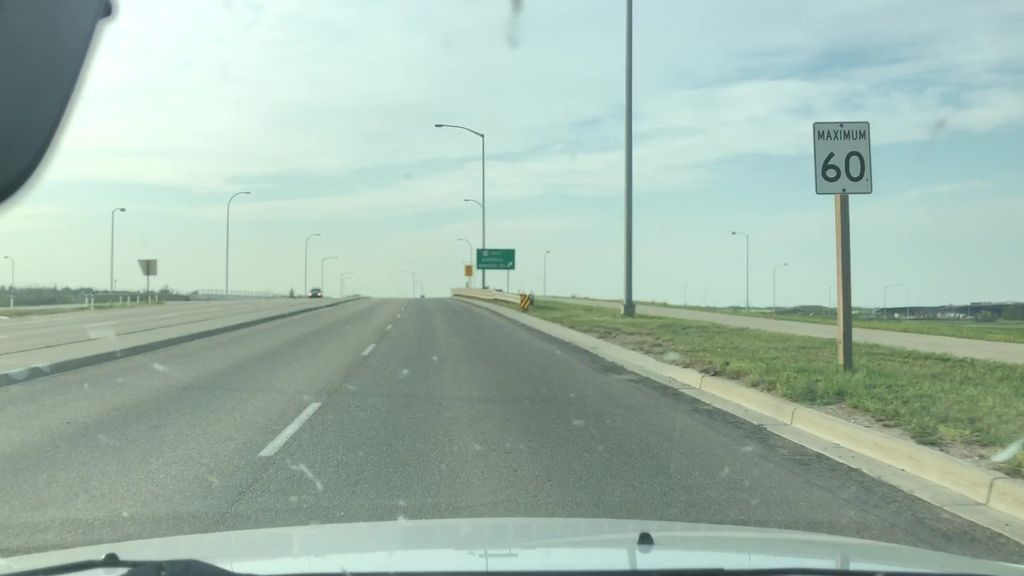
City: edmonton